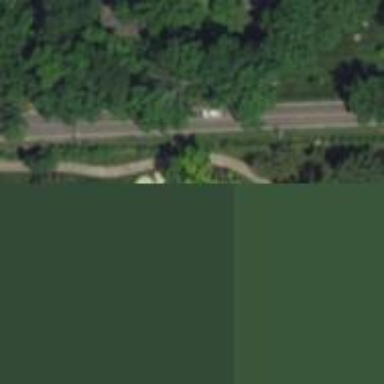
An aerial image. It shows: Path for both road and golf.